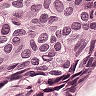
Metastatic tissue present: yes